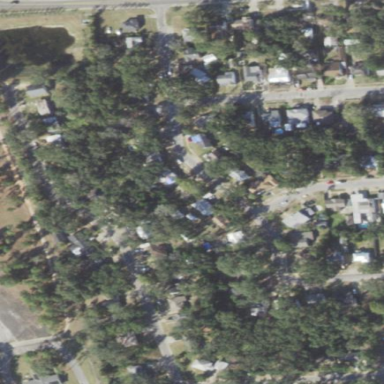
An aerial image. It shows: Single-family residential area.